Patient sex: F
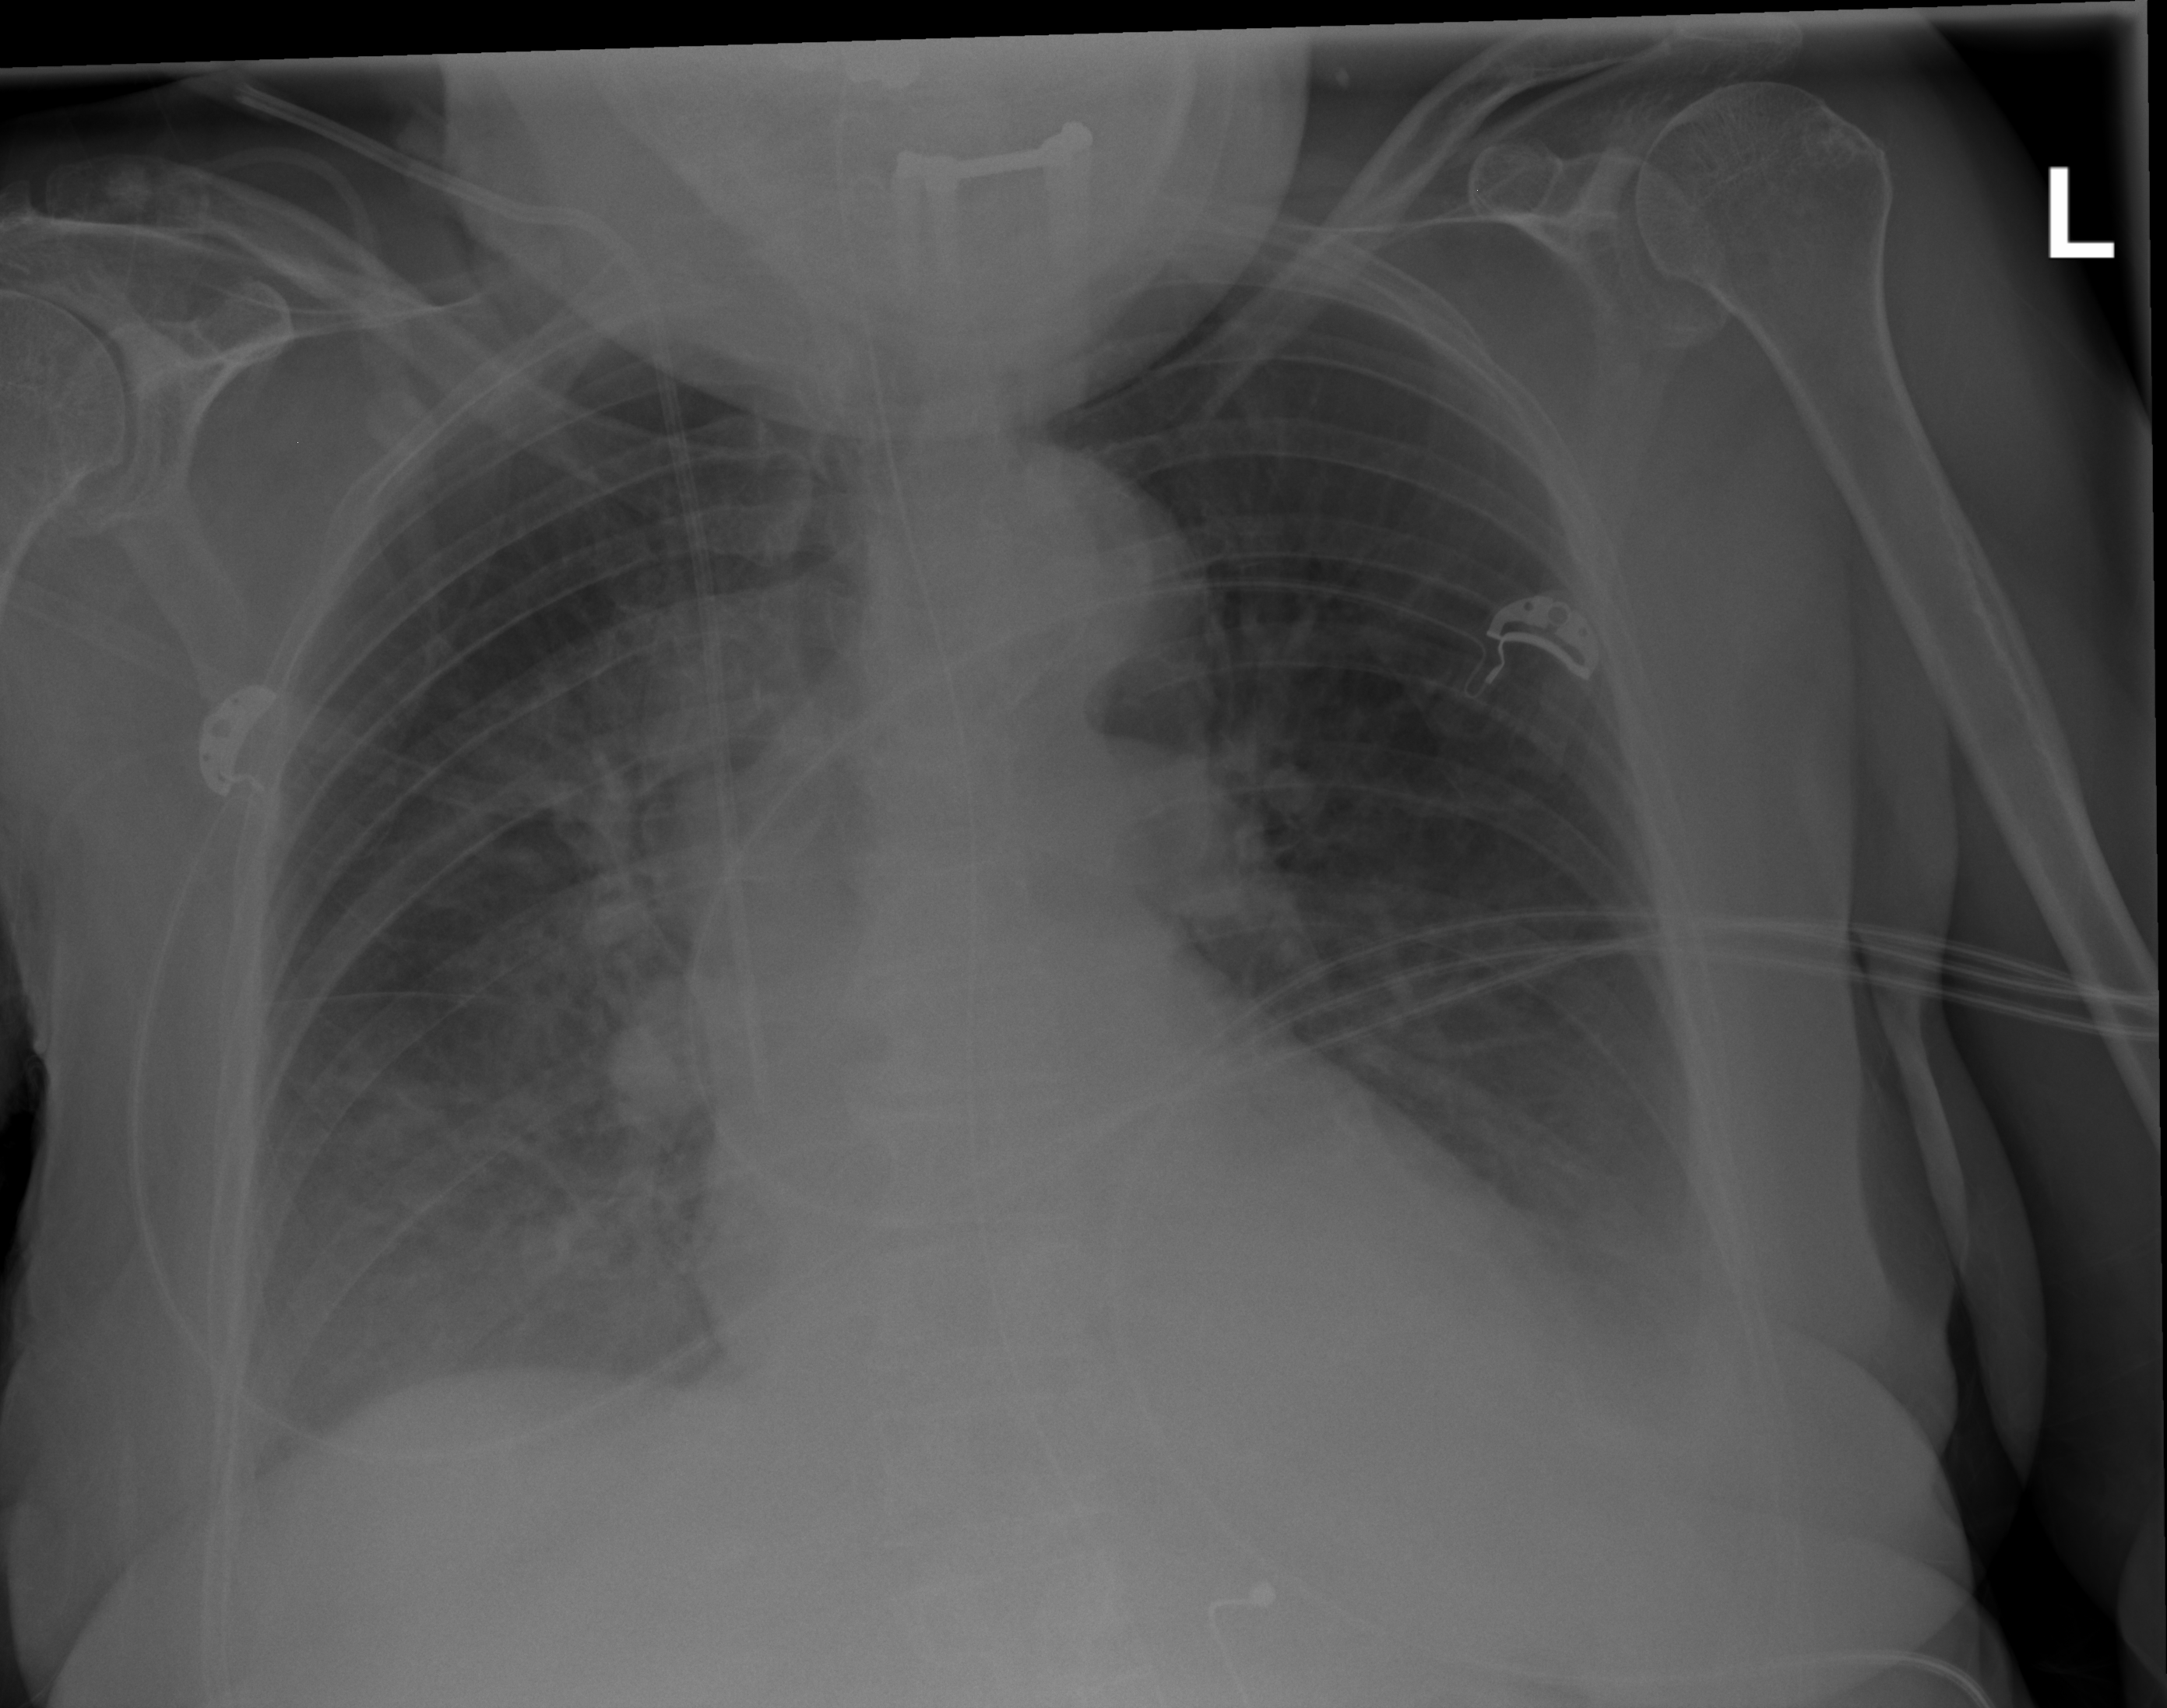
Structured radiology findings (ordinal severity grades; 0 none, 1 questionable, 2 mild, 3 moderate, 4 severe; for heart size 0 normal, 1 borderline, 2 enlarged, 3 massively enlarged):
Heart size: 1
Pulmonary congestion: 0
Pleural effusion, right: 2
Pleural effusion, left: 2
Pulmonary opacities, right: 0
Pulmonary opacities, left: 0
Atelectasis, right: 2
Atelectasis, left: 2